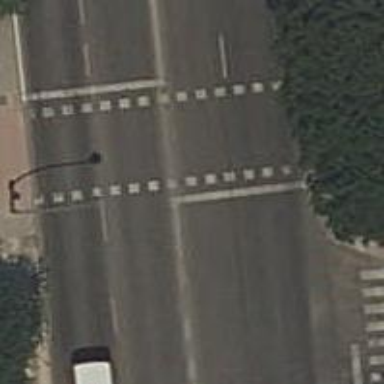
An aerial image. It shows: Asphalt footway with crossing controlled by traffic signals. The crossing markings consist of dots.